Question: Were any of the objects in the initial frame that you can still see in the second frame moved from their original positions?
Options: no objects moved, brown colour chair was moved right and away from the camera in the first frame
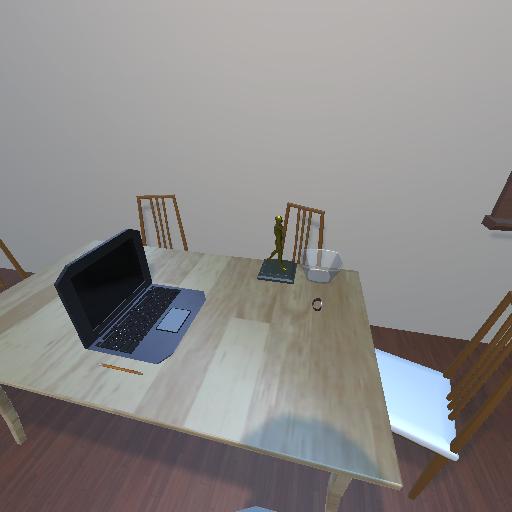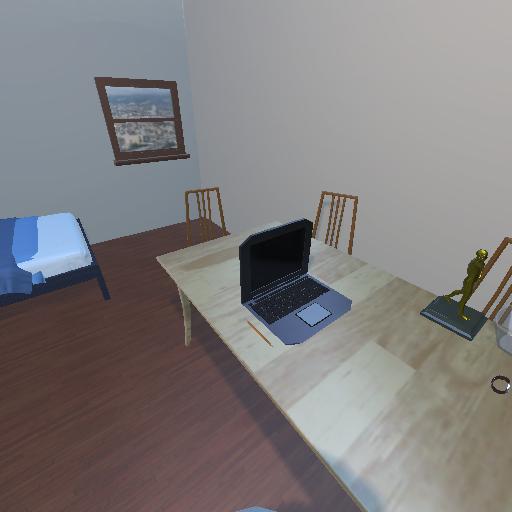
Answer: no objects moved